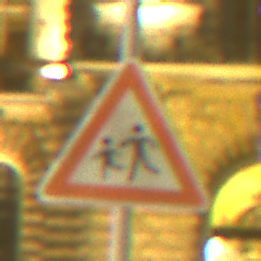
Verkehrszeichen: KinderRechts
Umgebung: Outdoor, Urban
Tageszeit: Night
Wetter: Overcast
Licht: Artificial
Jahreszeit: NotSpecified
Kontrast: MediumContrast